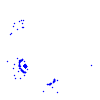
Particle: kaon